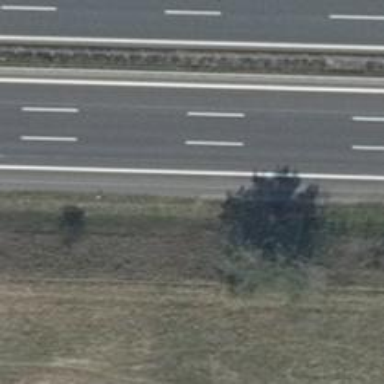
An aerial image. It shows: Motorway with concrete surface.